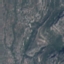
Land use / land cover: HerbaceousVegetation